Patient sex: M
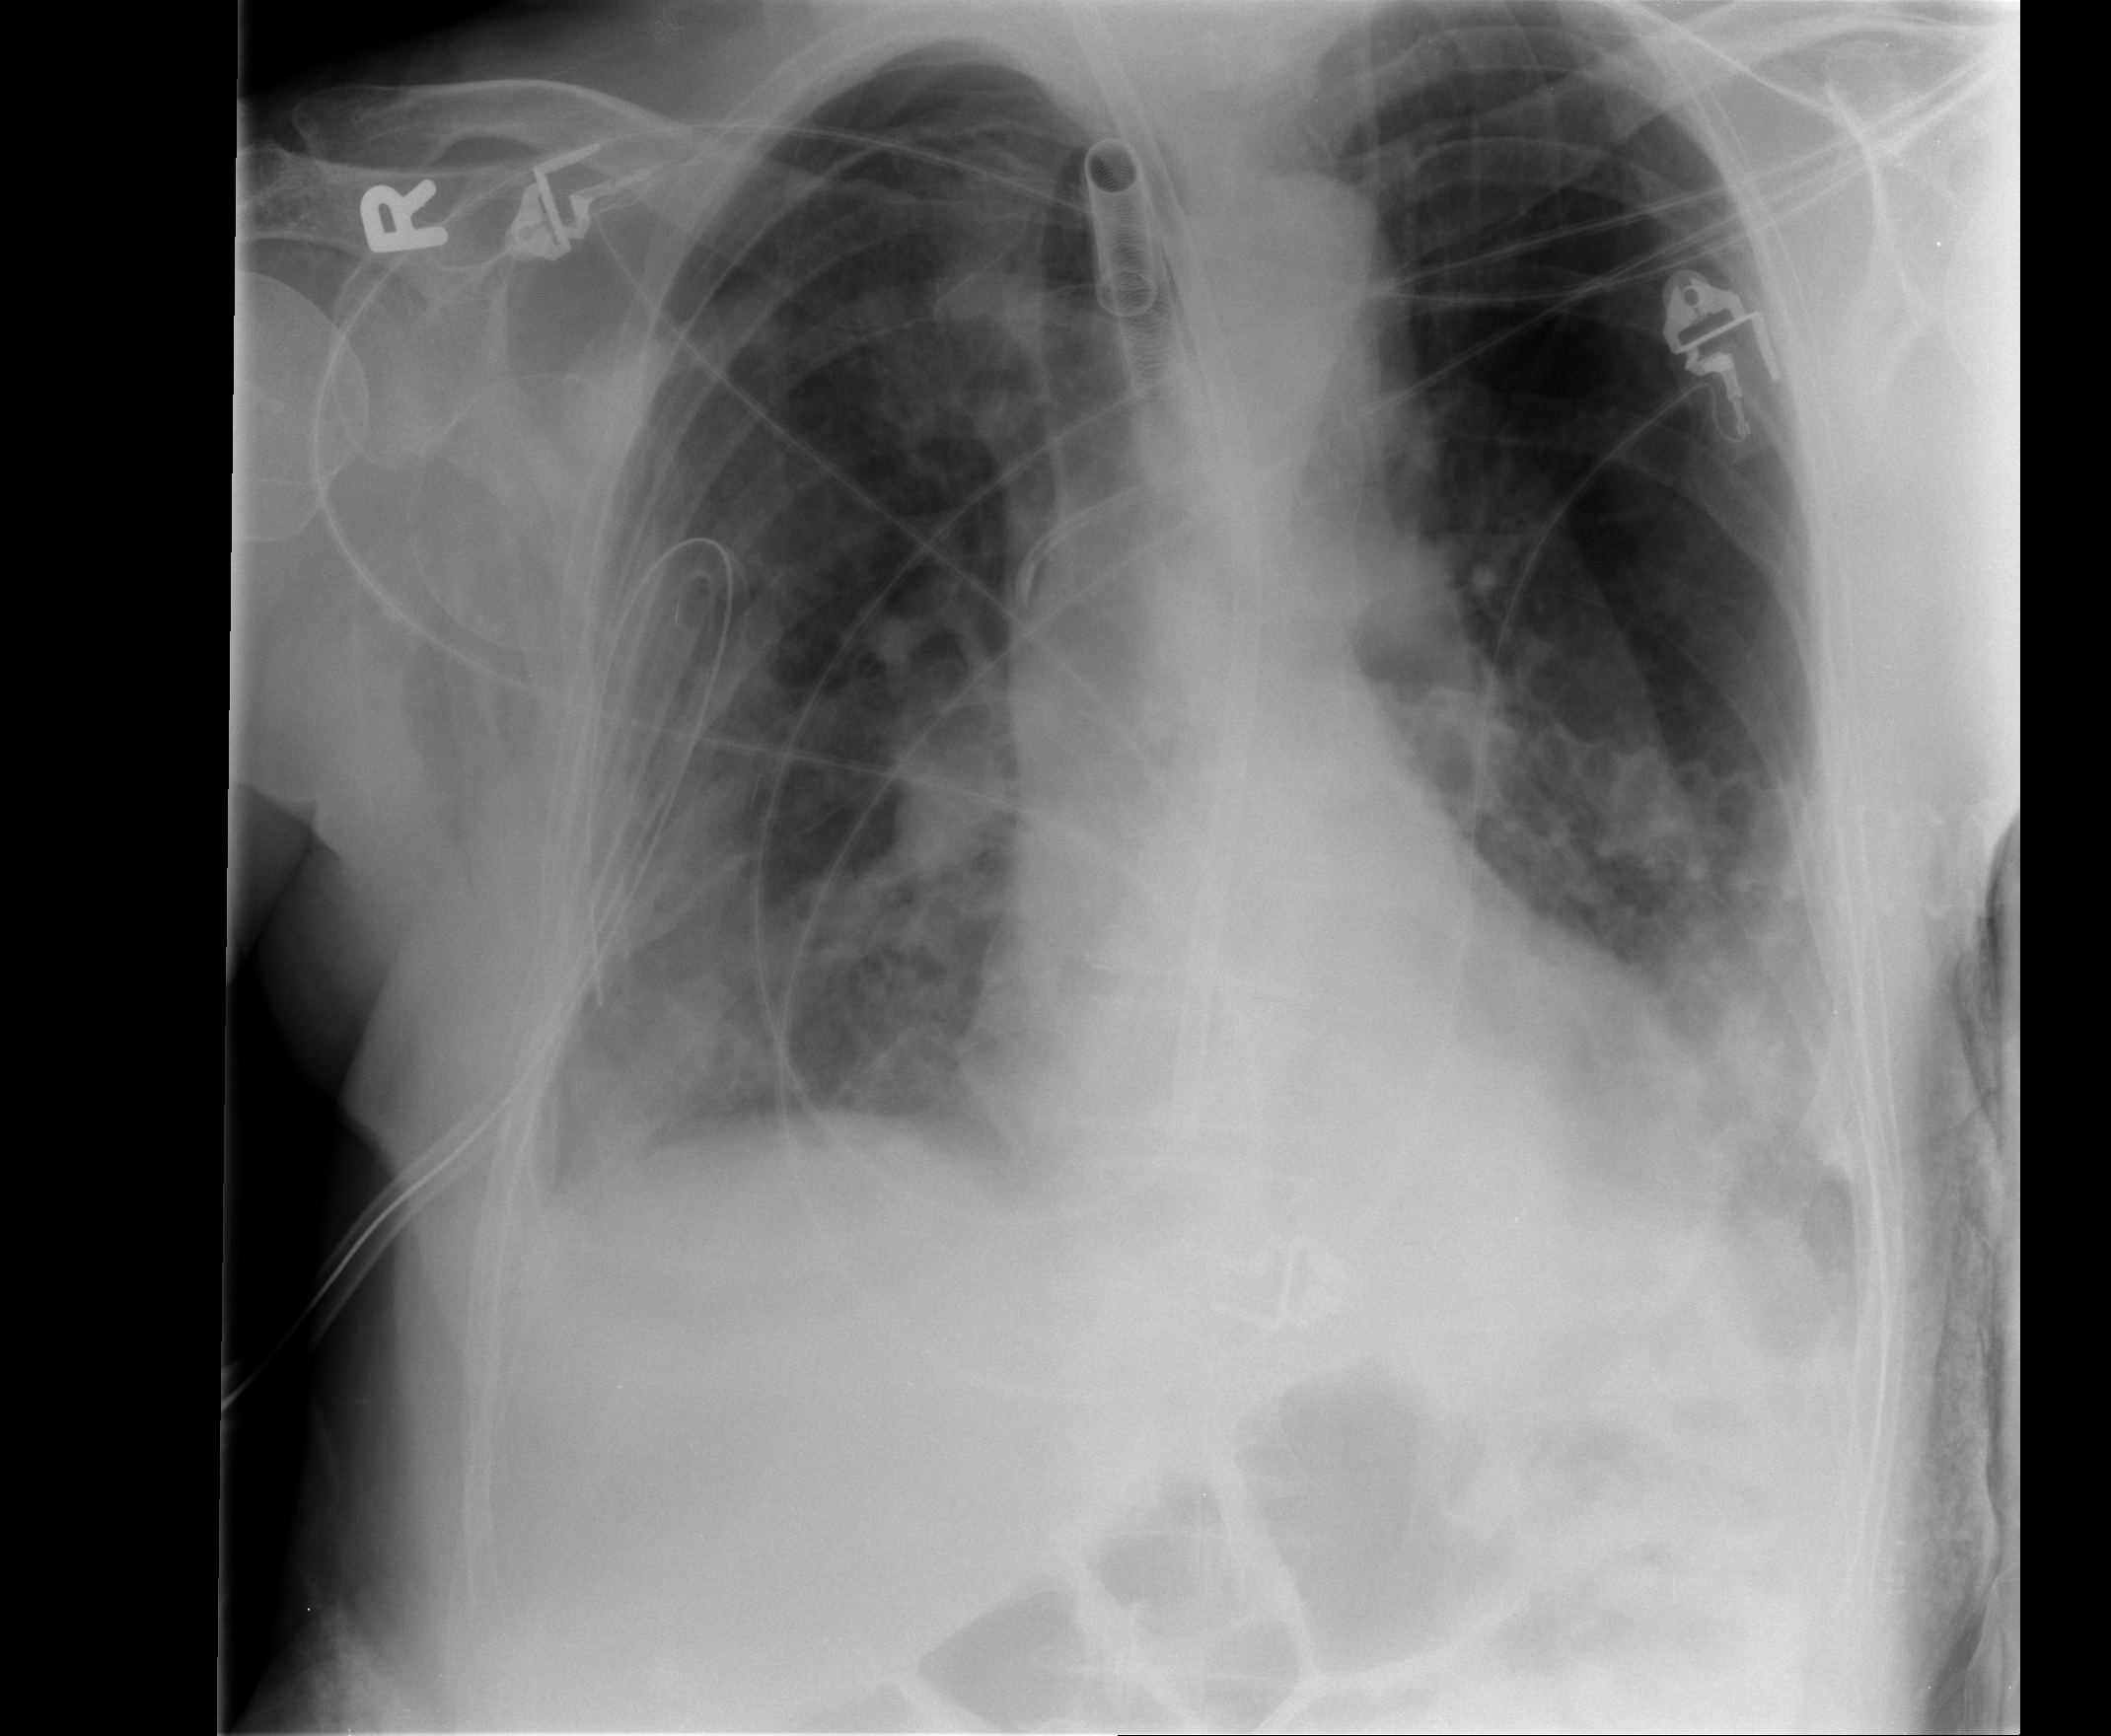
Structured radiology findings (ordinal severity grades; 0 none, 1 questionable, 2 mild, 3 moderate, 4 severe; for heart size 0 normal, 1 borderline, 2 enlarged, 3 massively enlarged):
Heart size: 0
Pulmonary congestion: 0
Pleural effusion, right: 0
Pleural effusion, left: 0
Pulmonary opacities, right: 3
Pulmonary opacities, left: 2
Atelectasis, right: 3
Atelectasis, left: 3